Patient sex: M
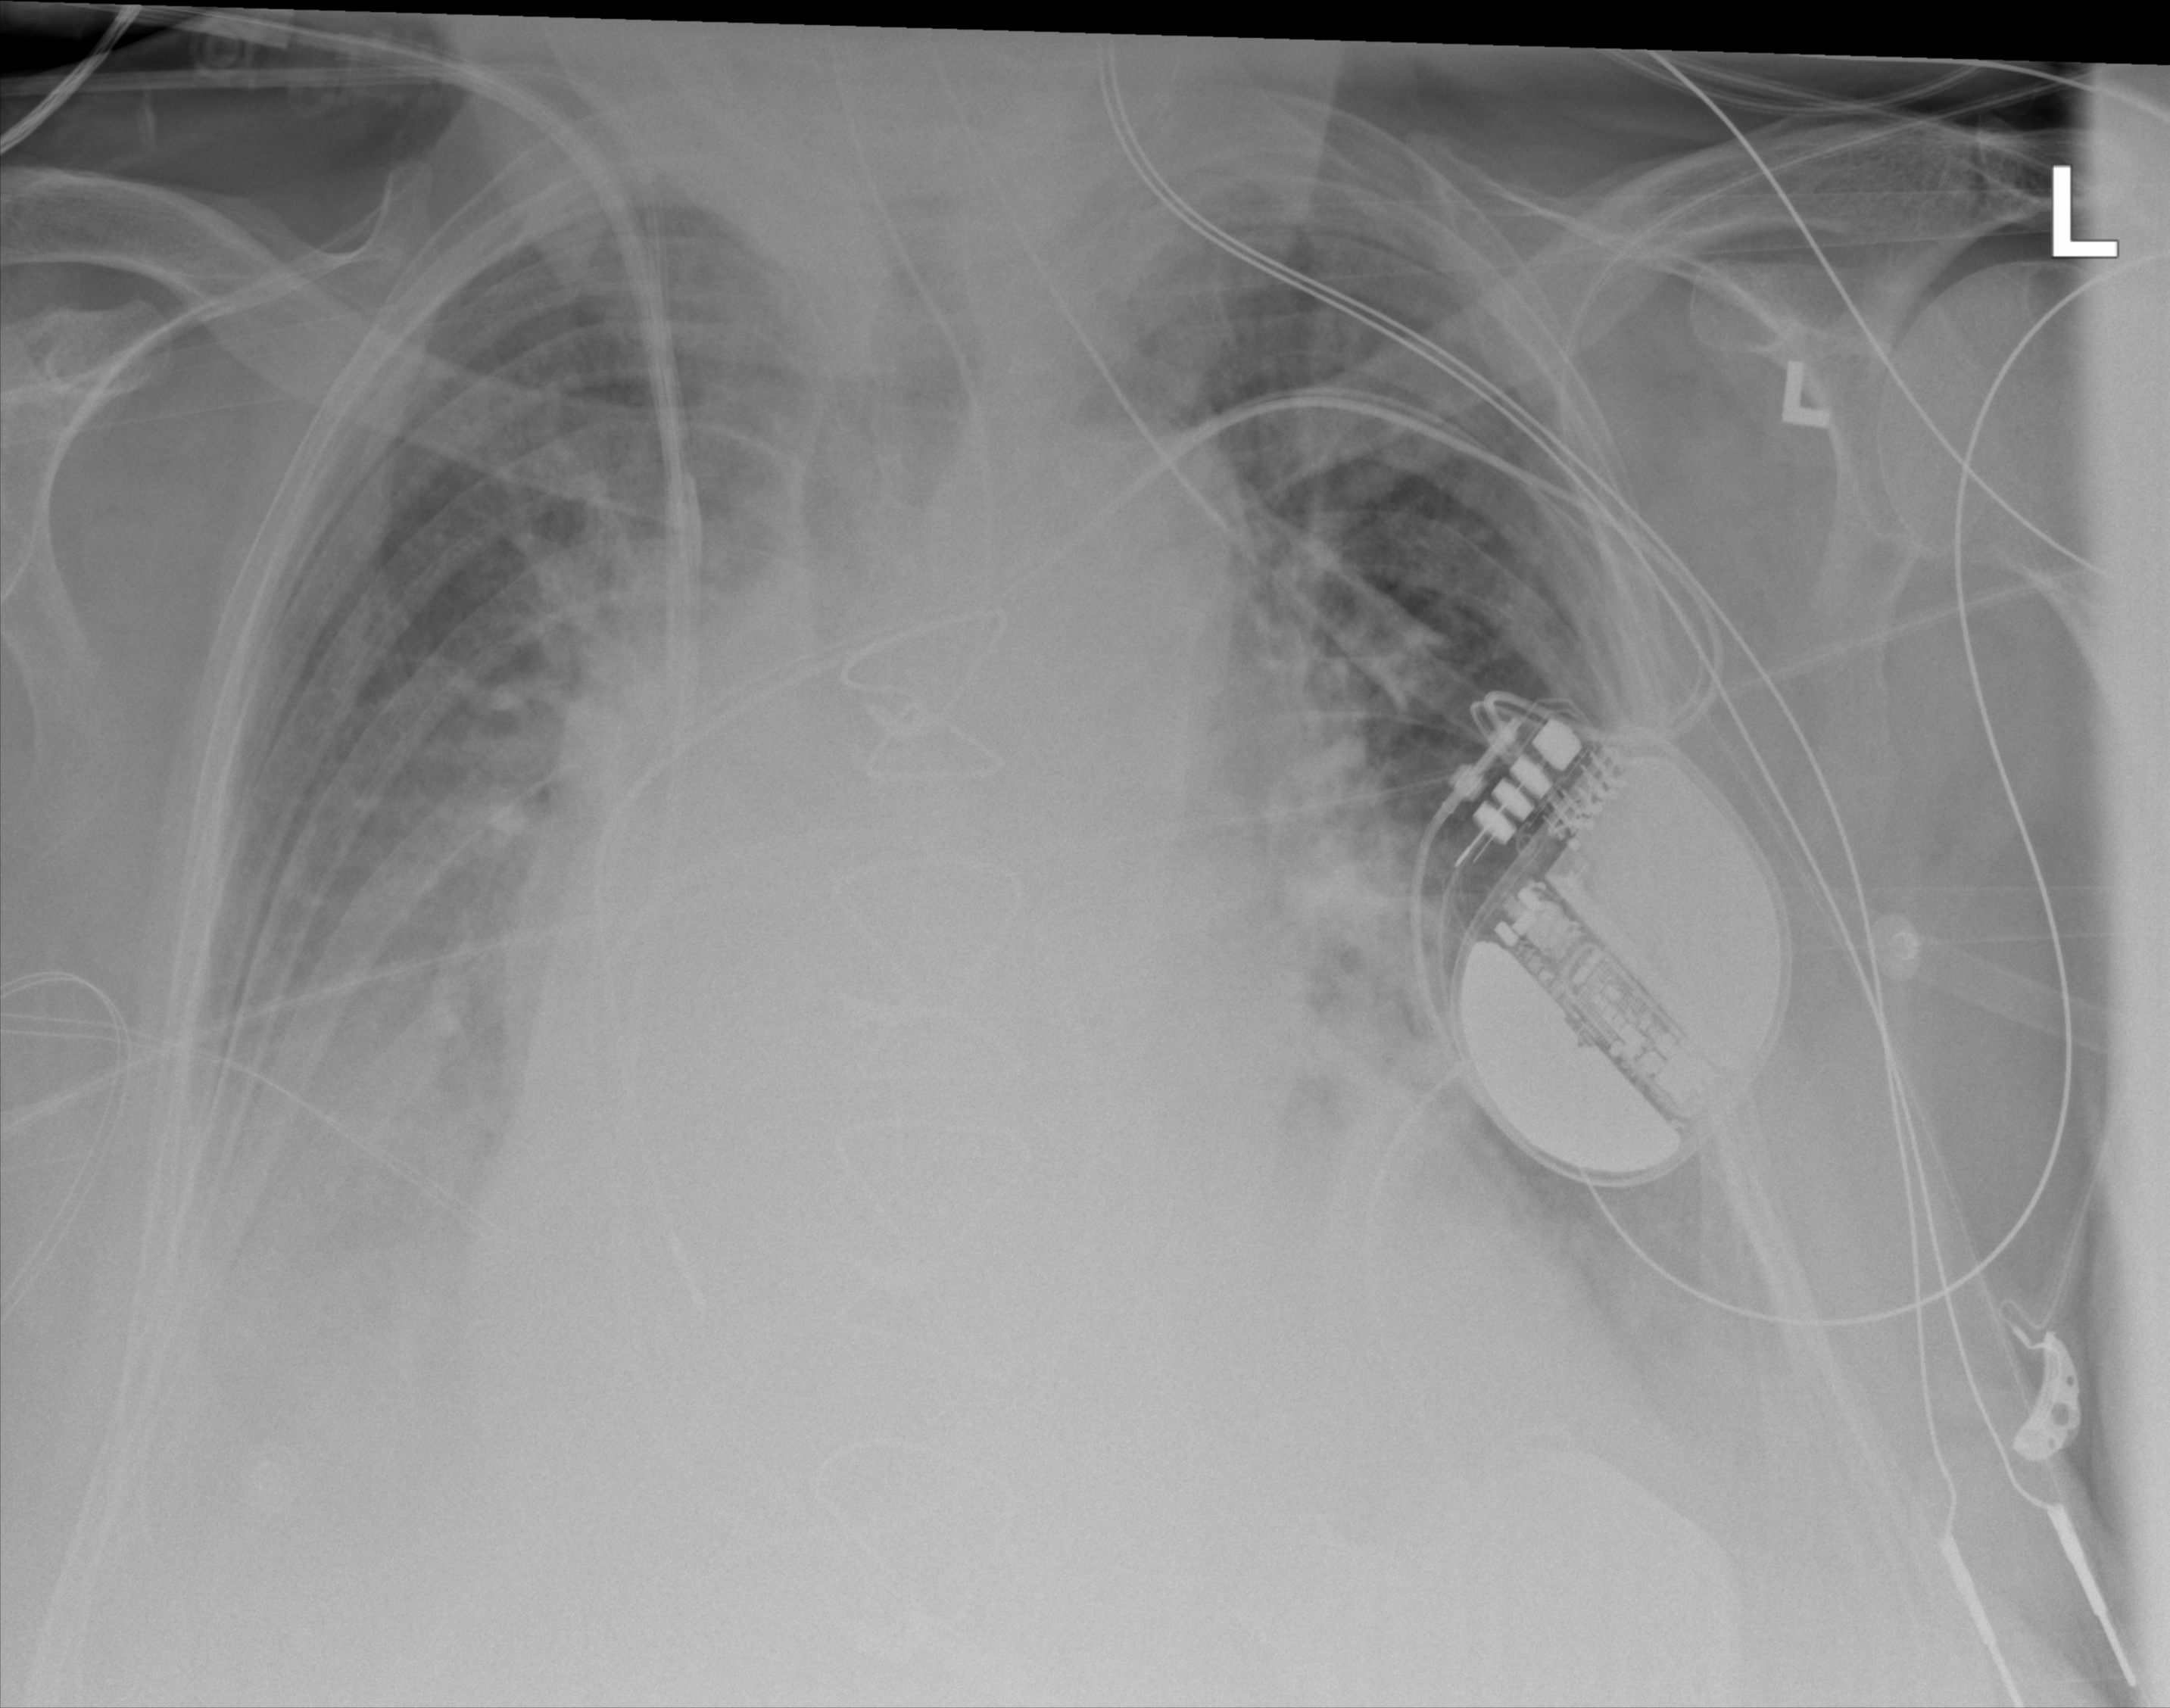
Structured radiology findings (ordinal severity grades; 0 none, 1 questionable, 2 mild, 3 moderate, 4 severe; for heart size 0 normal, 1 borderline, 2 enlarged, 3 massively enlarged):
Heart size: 3
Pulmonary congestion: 3
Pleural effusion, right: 3
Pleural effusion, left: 2
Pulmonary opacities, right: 2
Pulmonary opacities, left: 2
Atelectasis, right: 2
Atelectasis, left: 2